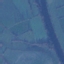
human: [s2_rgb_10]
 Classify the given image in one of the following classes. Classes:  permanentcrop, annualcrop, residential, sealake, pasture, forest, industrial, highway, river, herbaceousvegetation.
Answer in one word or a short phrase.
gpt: River